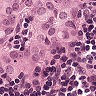
Metastatic tissue present: yes